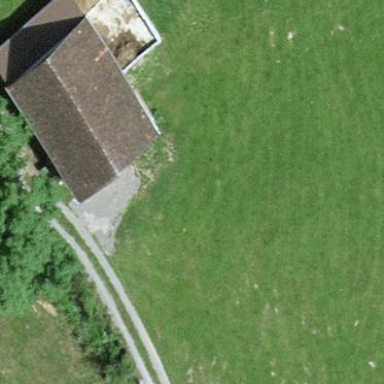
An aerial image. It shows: Gabled roof on farm auxiliary building.